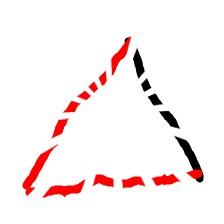
Shape: triangle